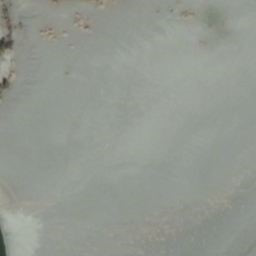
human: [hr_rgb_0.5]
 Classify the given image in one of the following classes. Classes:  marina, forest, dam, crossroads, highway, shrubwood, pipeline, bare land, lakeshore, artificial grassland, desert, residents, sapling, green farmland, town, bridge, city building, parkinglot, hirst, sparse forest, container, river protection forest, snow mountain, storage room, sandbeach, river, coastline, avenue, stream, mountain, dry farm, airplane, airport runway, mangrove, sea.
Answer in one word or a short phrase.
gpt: sandbeach